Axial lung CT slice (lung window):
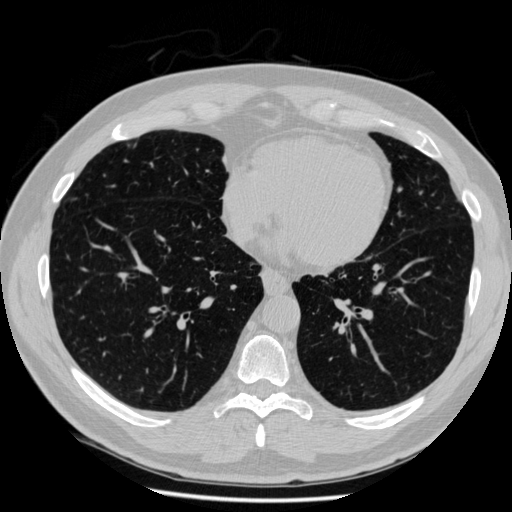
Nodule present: no